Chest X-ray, AP view. Patient: 29 years old, sex F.
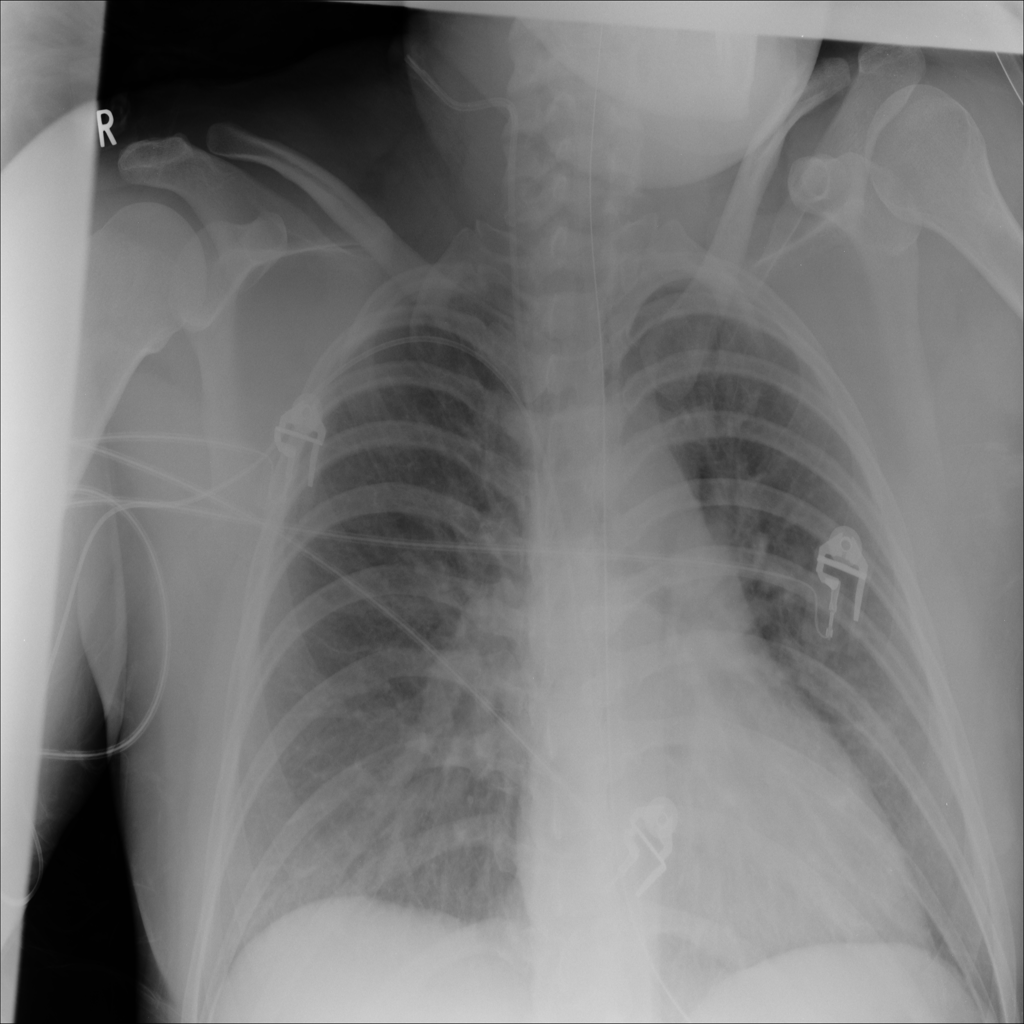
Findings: No Finding